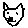
Label: cat